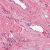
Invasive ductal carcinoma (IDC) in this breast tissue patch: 0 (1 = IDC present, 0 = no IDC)